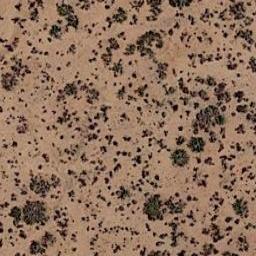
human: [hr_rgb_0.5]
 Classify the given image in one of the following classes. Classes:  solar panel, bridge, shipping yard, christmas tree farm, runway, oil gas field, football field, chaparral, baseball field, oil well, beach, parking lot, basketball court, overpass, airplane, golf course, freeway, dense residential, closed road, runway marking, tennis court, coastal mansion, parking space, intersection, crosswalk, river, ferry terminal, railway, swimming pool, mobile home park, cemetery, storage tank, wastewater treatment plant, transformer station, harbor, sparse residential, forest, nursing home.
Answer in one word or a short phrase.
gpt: chaparral